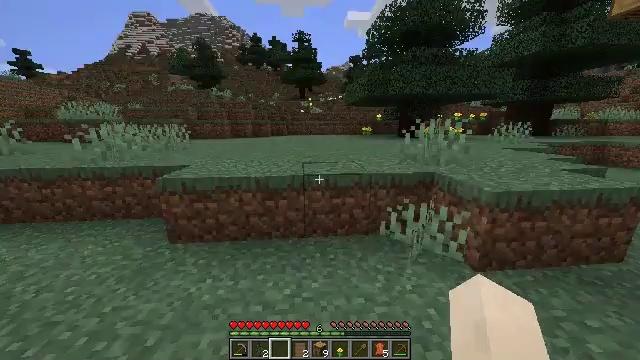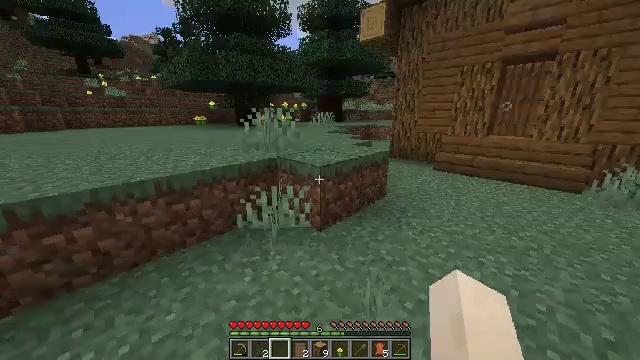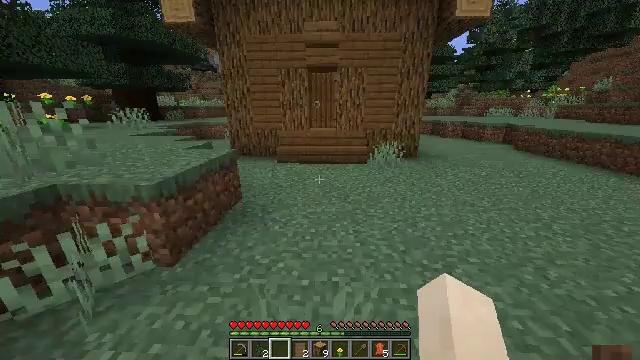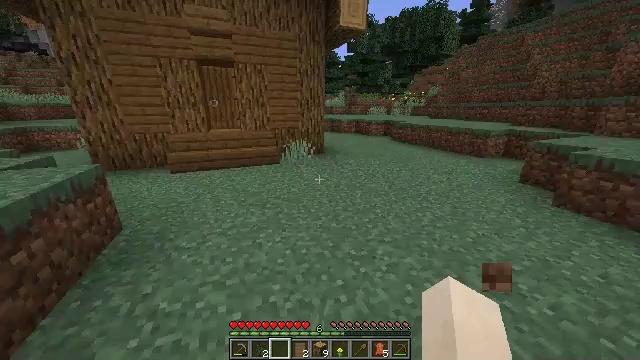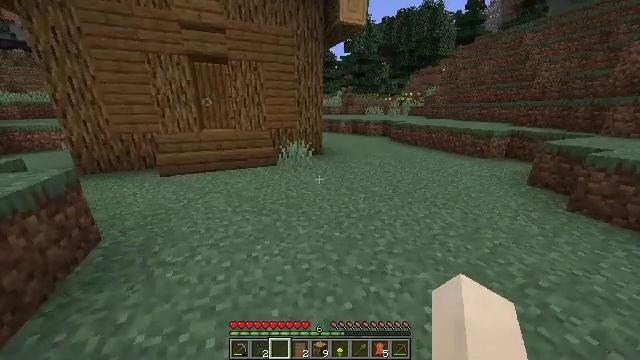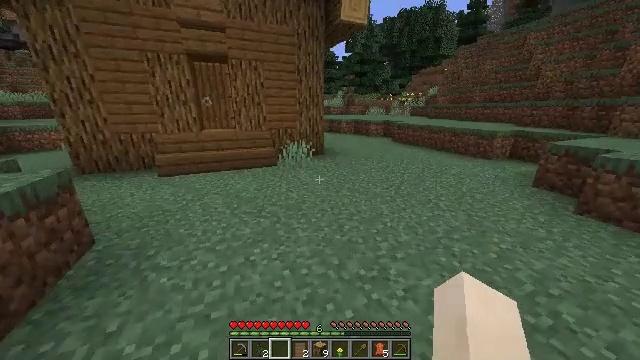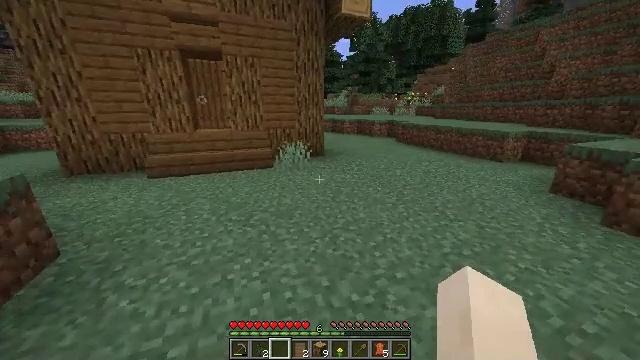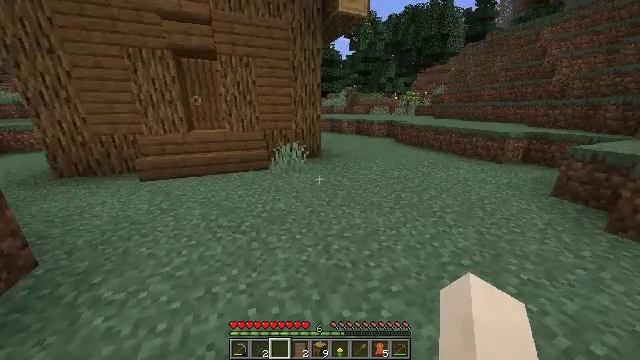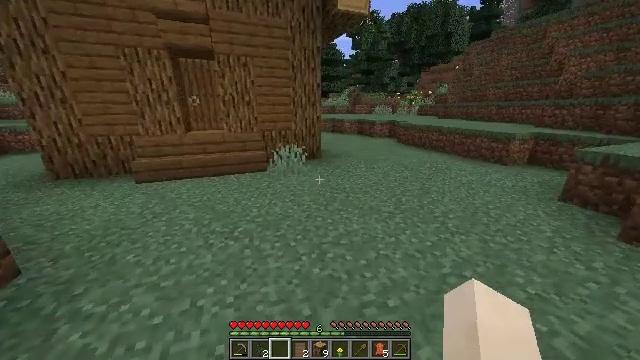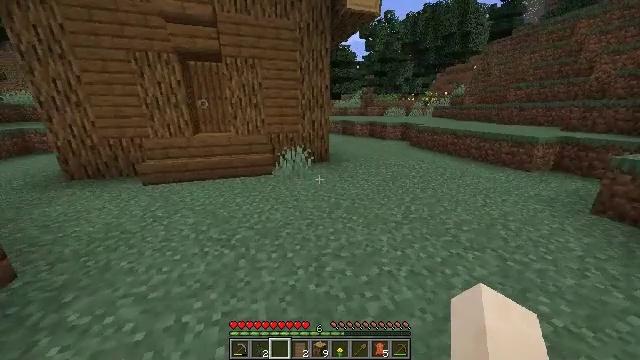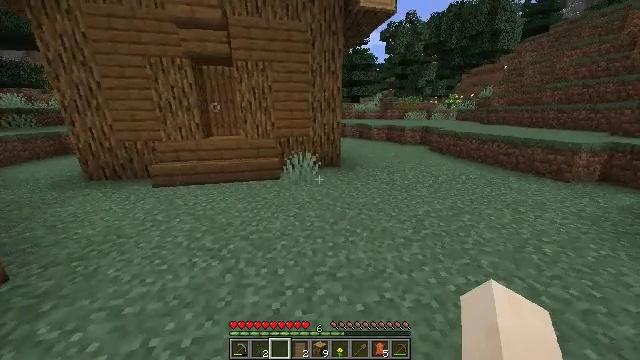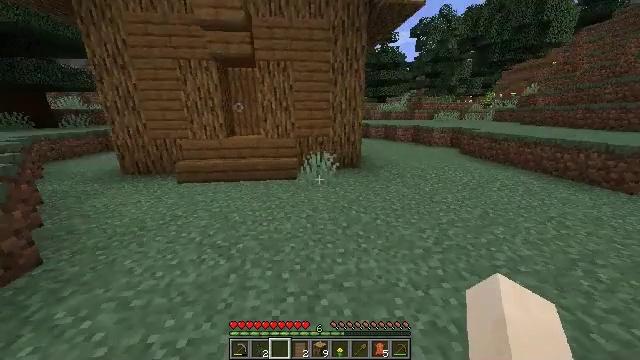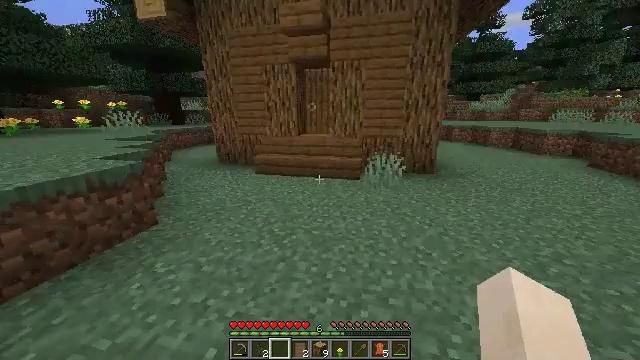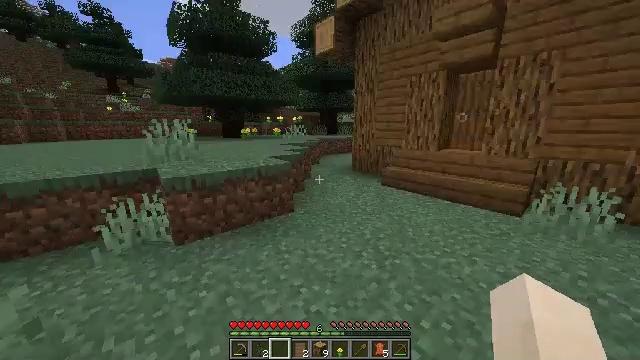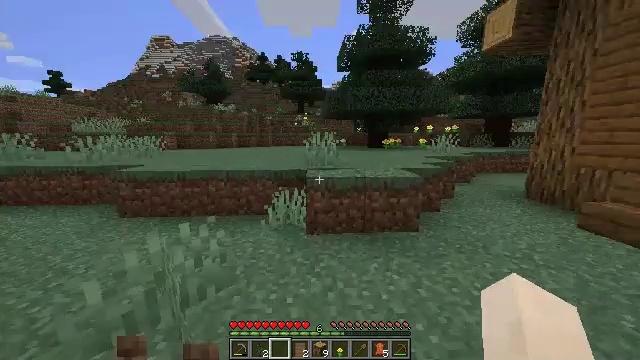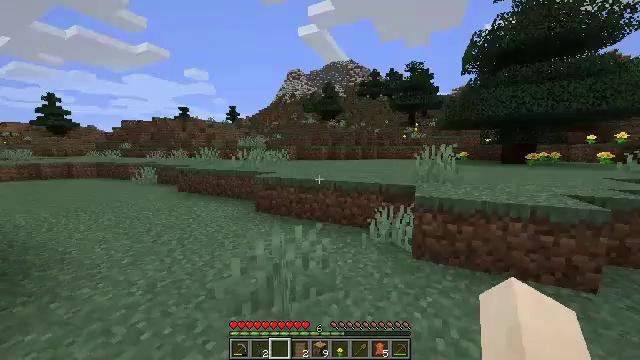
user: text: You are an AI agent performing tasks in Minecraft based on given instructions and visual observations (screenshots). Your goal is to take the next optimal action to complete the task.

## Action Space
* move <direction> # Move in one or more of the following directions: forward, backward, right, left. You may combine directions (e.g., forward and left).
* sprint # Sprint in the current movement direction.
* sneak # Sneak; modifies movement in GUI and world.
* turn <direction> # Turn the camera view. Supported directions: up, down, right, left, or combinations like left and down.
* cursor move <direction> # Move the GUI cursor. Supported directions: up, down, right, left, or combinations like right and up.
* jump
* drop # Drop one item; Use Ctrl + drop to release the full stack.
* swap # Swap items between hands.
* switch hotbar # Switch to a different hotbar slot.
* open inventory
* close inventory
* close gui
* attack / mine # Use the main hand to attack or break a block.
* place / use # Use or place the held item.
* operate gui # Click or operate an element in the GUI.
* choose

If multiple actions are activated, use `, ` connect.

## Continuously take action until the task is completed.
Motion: motion action
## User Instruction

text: Gather grass on the ground.
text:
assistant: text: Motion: move forward, turn right and down
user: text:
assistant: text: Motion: move forward, turn right
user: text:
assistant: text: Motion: move forward, turn right
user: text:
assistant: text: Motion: move forward, turn right
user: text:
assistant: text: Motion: move forward and move right
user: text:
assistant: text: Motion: move forward and move right, turn left
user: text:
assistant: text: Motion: move forward and move right
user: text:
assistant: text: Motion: move forward and move right
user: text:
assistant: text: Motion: move forward and move right, turn left
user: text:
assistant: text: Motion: move forward and move right, turn left
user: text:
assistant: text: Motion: move forward and move right, turn left
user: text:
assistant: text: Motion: move forward and move right, turn left
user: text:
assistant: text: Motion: move forward and move right, turn left and up
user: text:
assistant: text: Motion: move forward and move left, turn left and up
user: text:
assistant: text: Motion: move forward and move left, turn left and up
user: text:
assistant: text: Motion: move forward and move left, turn left and up
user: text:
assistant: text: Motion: move forward and move left, turn left
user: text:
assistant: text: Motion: move forward and move left, turn left
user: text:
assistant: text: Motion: move forward and move left, turn left and down
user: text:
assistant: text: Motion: move forward and move left, turn left
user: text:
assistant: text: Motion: move forward and move left, turn left and up
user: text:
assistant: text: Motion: move forward and move left
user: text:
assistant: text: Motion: move forward and move left
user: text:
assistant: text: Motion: move forward and move left
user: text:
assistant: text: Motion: move forward and move left, jump
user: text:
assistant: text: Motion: move forward, jump
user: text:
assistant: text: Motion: move forward, jump
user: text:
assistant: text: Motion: move forward, jump
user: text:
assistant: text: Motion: move forward, turn right, jump
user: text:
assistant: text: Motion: move forward, turn right, jump